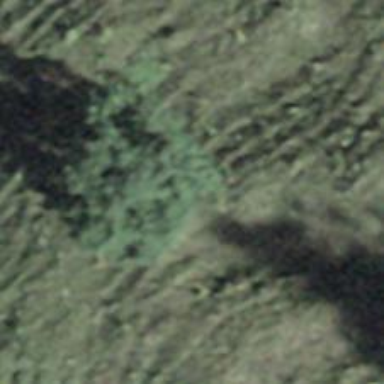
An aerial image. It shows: Single tag "natural: tree."